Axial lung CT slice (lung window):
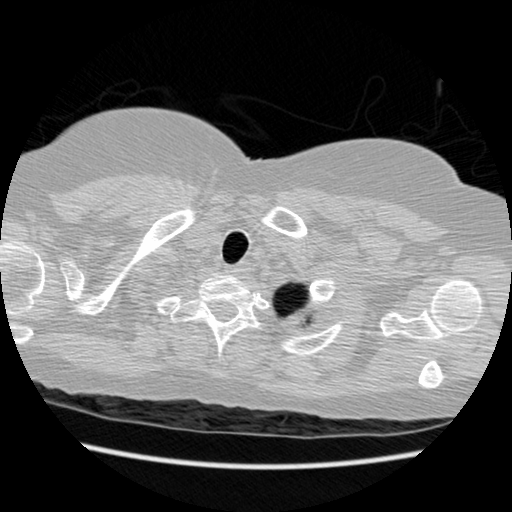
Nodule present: no